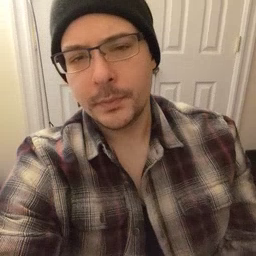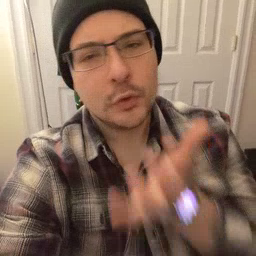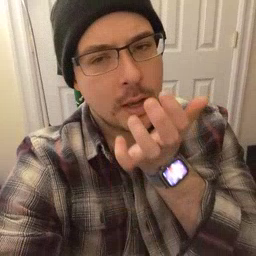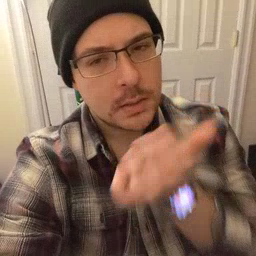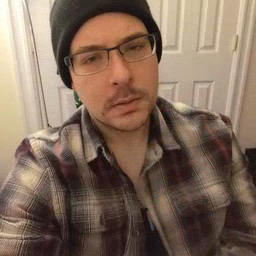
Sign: grass